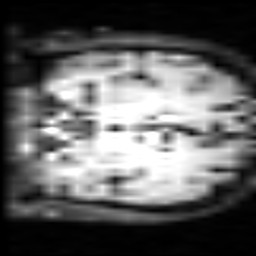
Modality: inplaneT2
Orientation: coronal